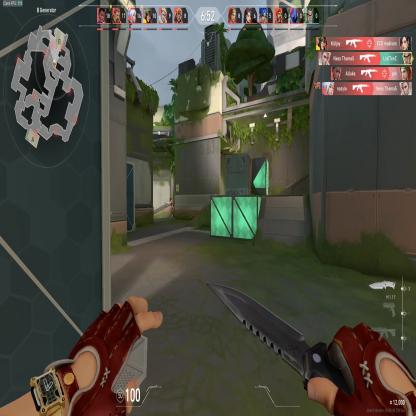
Label: enemy